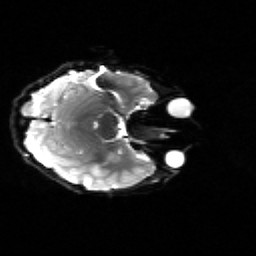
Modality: sbref
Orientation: axial
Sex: female
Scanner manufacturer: siemens
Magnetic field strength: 3 T
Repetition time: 5 s
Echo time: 0.071 s